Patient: sex F, age 70
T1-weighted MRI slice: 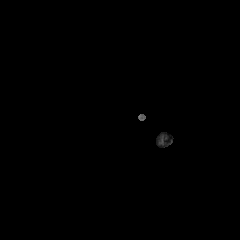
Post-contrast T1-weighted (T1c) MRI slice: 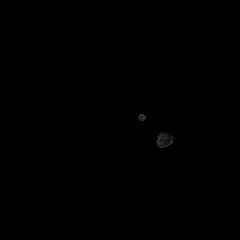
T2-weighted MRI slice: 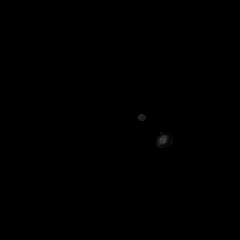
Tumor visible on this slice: no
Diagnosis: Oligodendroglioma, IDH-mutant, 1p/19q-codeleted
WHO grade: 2